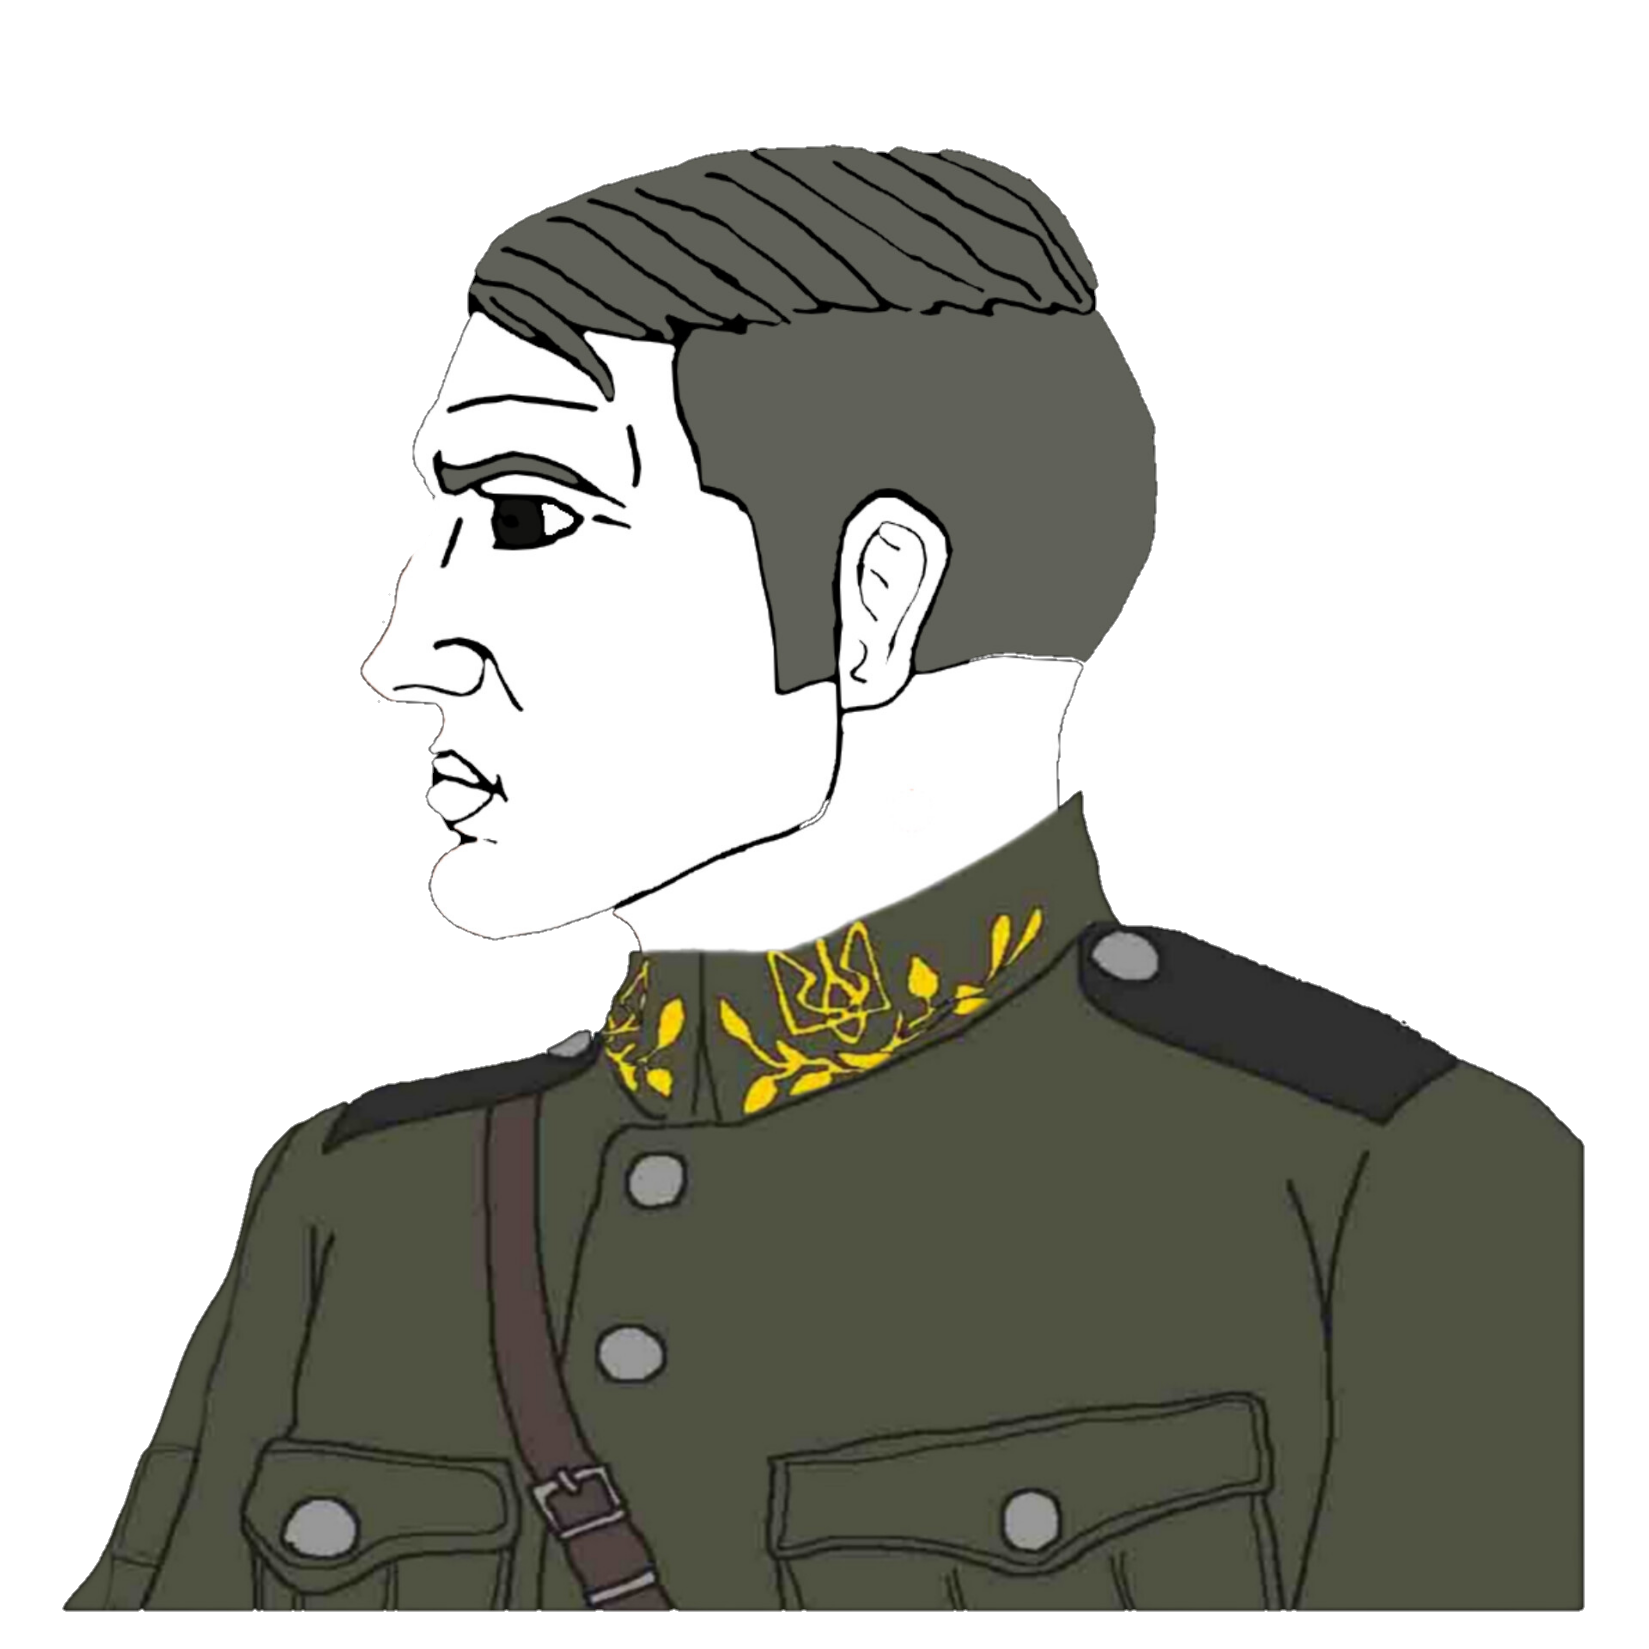
Label: 4_Yes_Chad